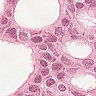
Metastatic tissue present: yes